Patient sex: M
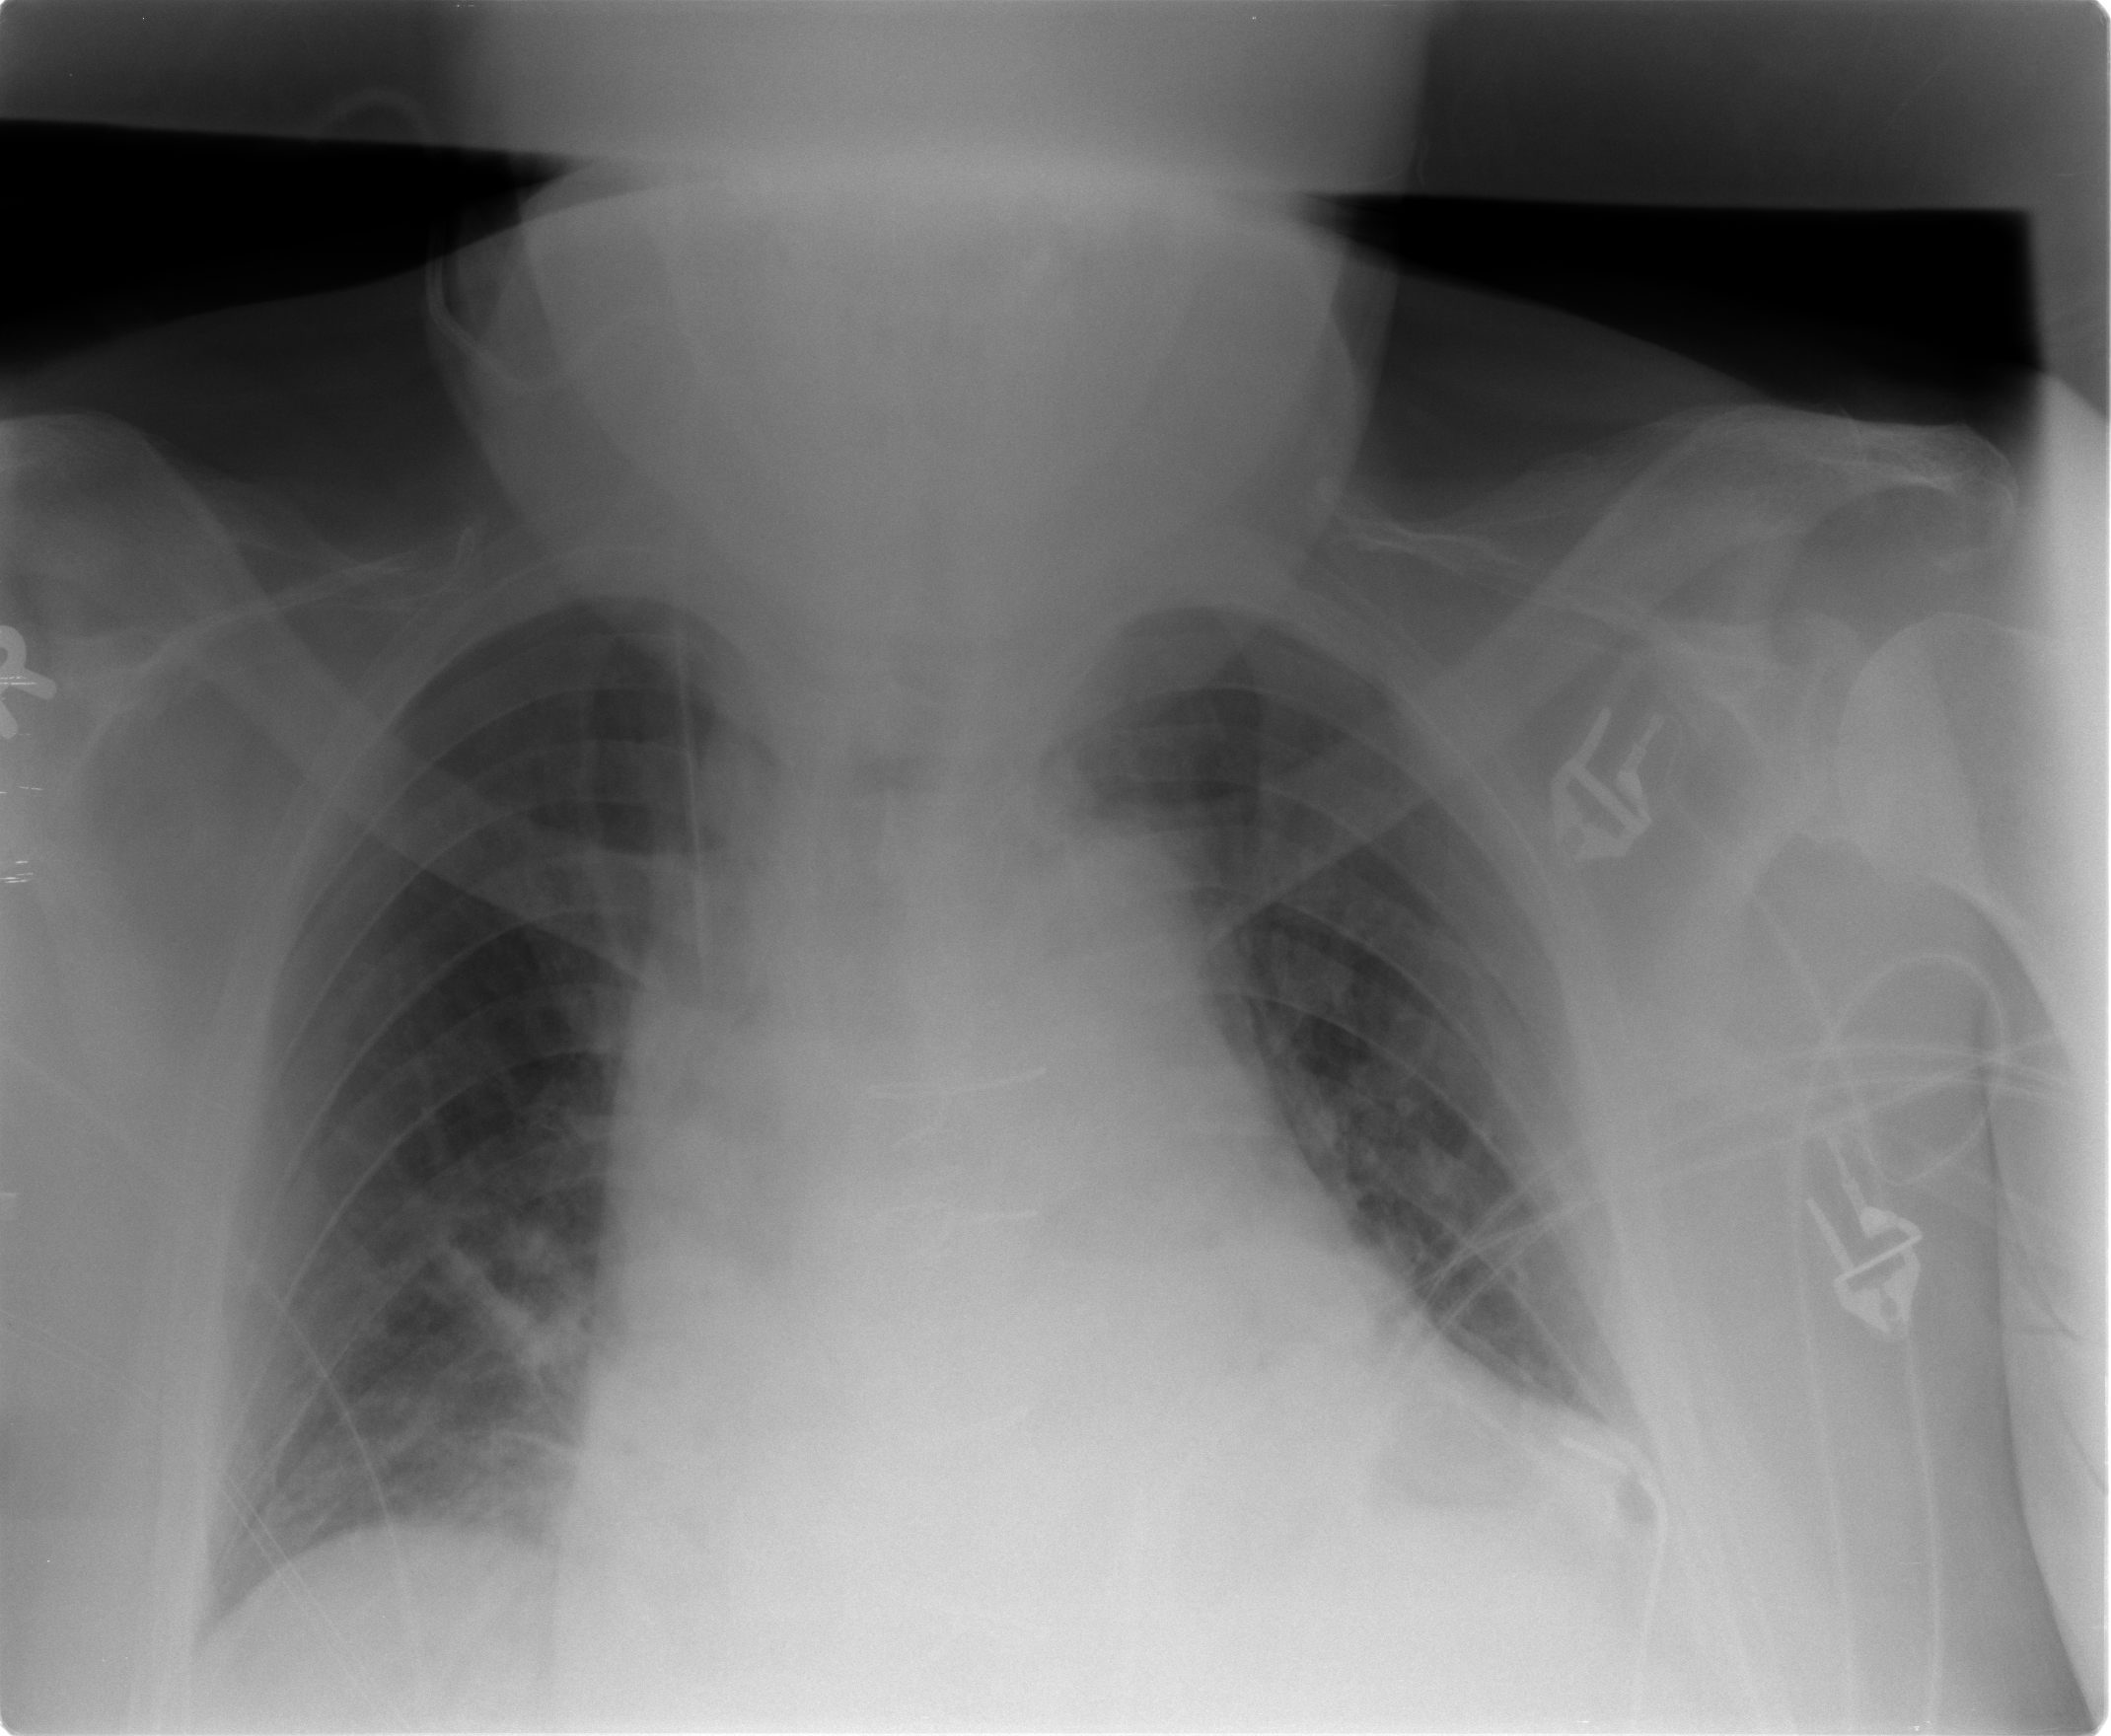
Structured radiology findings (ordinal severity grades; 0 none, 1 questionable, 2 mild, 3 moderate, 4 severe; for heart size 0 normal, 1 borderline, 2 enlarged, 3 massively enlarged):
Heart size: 2
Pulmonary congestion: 1
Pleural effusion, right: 0
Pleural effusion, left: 1
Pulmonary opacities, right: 1
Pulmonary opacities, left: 0
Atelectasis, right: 2
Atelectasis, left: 1